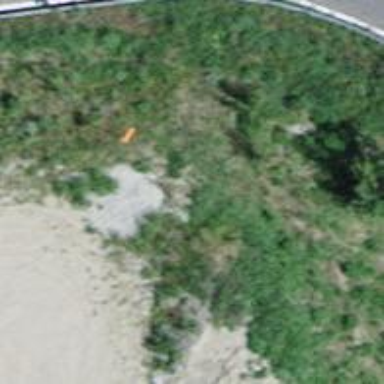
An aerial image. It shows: Pole supporting pipeline marker with roof cover.